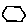
Label: hexagon